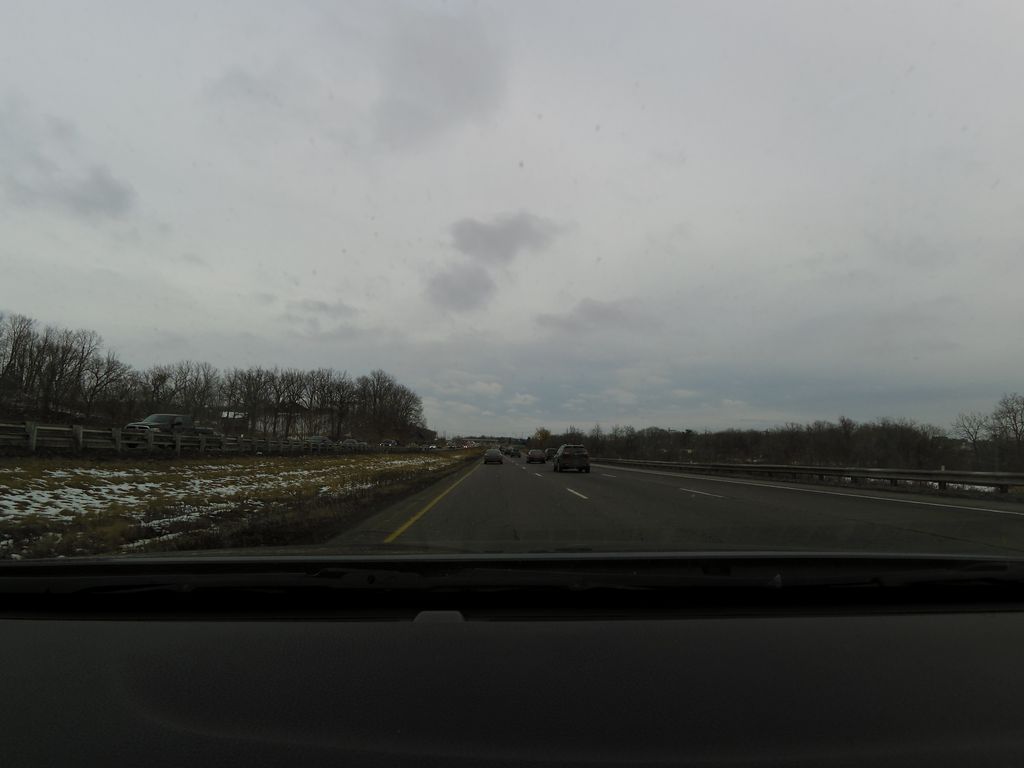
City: hamilton